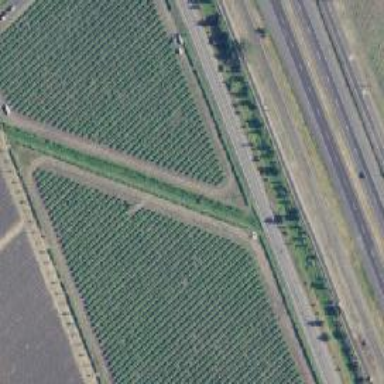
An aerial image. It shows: Vineyard where grapes are grown.